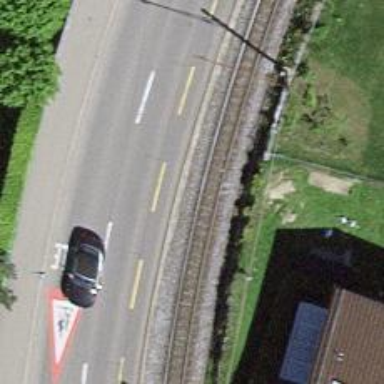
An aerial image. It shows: Narrow-gauge railway track electrified by contact line.